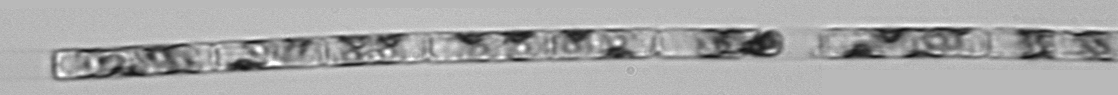
Label: Guinardia_delicatula_TAG_internal_parasite